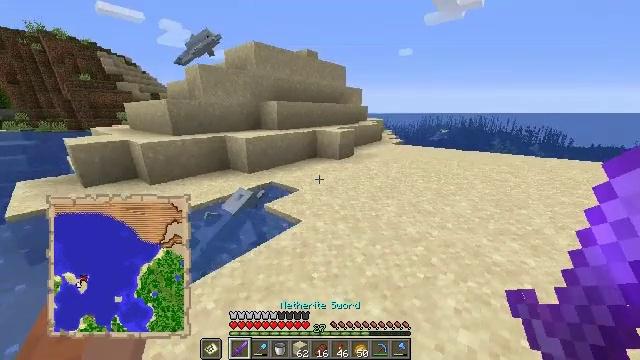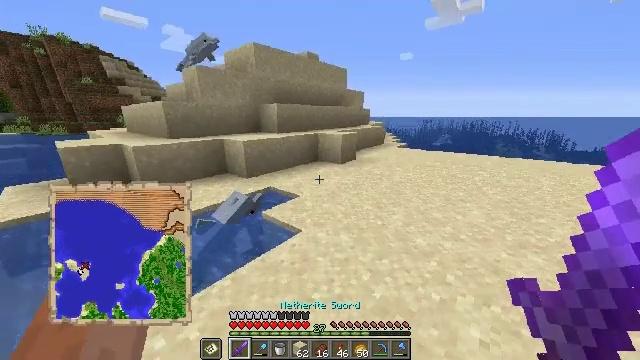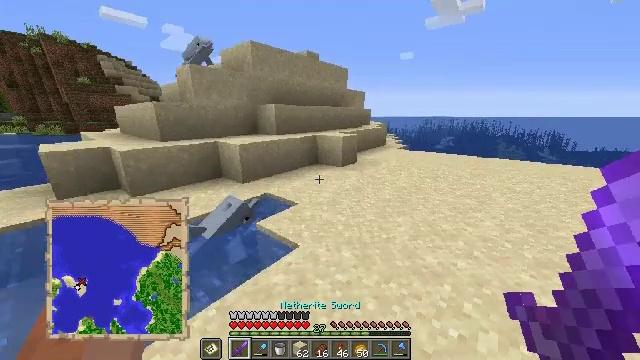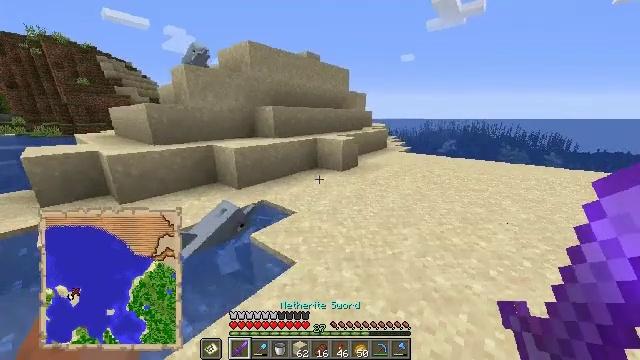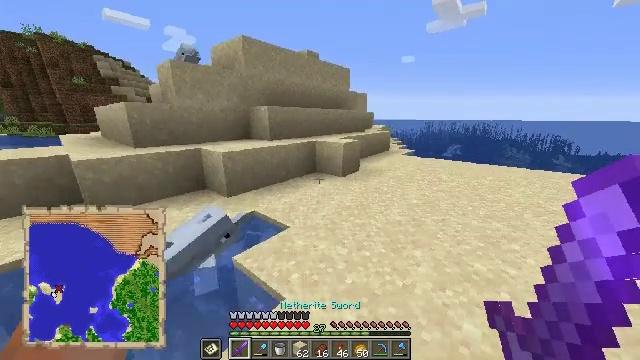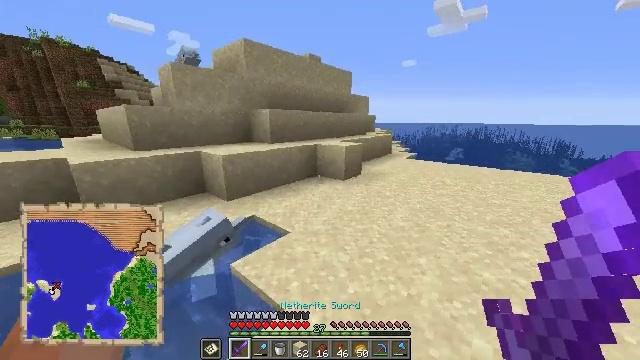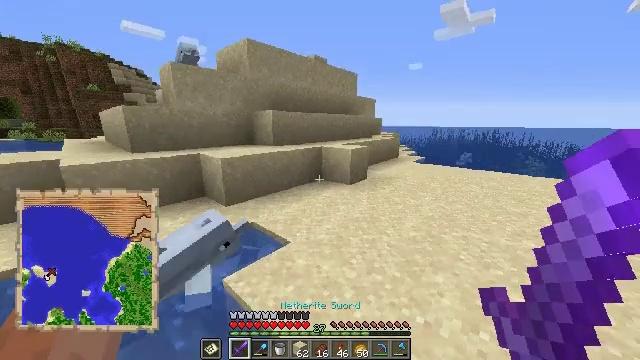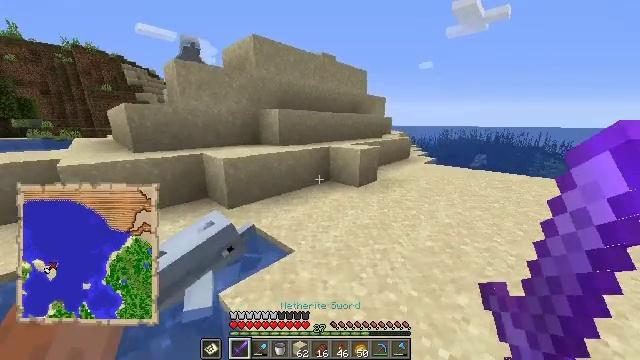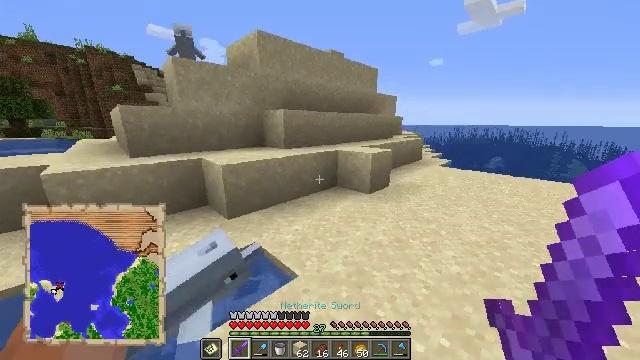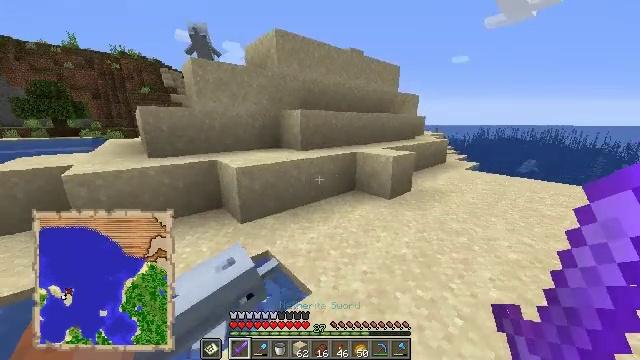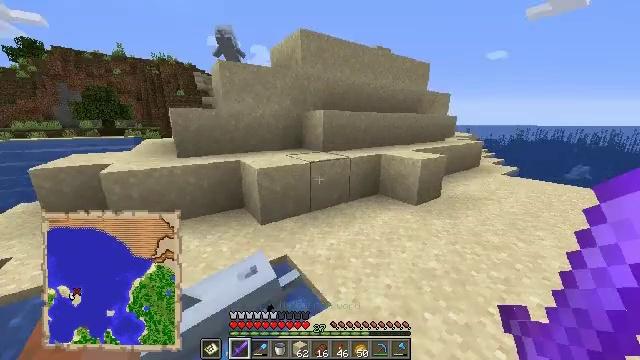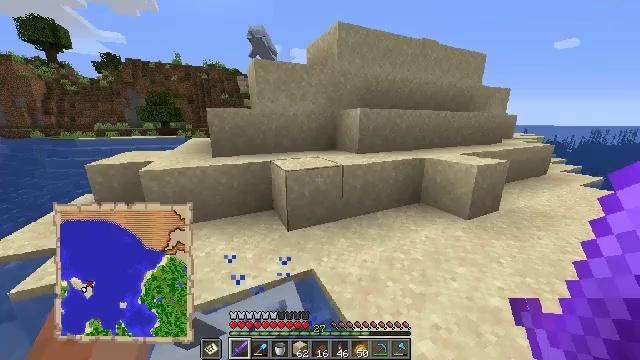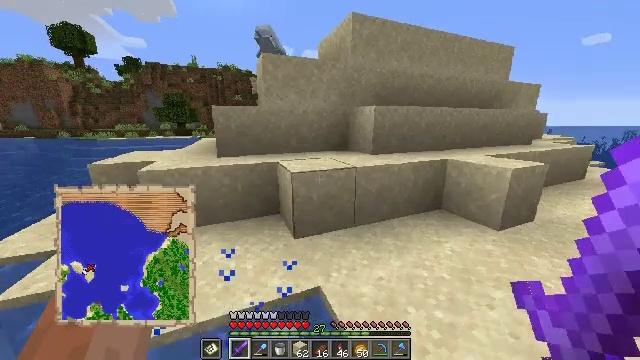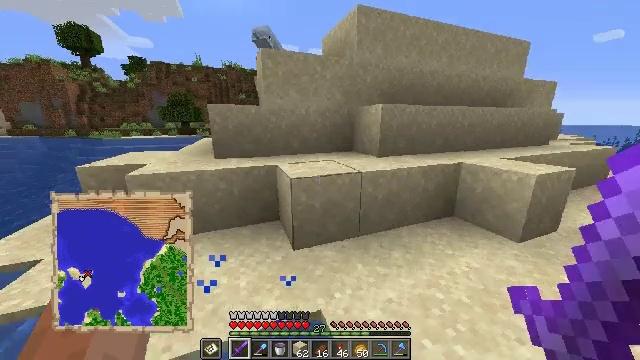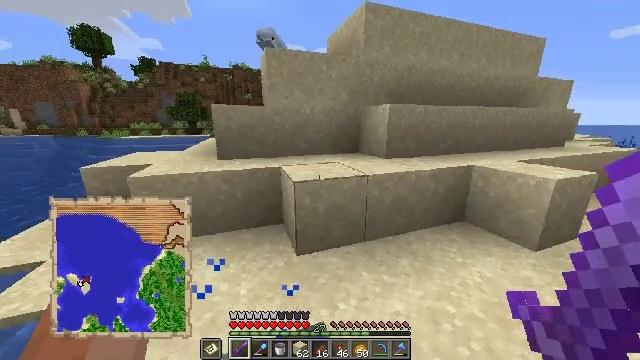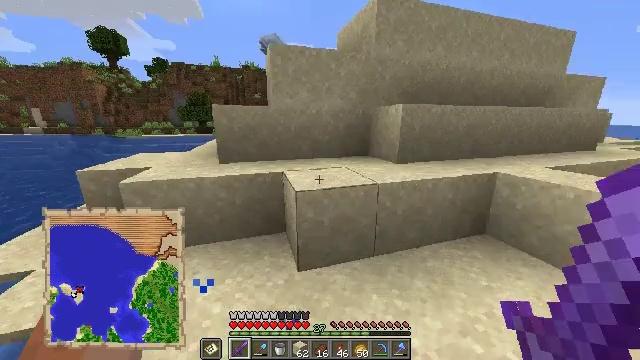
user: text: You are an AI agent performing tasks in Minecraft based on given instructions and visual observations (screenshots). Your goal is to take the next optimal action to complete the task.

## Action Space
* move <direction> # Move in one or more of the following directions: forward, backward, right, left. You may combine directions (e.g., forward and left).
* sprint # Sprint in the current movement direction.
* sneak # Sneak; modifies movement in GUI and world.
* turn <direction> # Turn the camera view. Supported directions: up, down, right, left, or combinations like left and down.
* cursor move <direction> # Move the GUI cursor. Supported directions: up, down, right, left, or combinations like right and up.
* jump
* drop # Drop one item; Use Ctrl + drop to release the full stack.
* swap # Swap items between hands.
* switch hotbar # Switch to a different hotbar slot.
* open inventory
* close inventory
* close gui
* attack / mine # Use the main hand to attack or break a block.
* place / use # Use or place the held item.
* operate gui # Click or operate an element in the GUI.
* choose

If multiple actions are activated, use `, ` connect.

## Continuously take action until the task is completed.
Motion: motion action
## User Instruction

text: Hunt sea creatures.
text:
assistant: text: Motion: move forward
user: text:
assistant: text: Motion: move forward
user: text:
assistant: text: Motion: move forward
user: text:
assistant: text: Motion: move forward
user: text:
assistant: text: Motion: move forward
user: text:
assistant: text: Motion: move forward, turn left
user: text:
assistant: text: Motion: move forward, turn left
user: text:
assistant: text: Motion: move forward, turn left
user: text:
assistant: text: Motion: move forward, turn left
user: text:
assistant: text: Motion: move forward, turn left
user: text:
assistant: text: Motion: move forward, turn left
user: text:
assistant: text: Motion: move forward, turn left
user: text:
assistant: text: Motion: move forward, turn left
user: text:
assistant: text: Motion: move forward, turn left
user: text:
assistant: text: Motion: move forward, turn left
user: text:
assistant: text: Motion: move forward, turn left
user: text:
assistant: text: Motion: move forward, turn left
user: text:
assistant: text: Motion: move forward, turn left, jump
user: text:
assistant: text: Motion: move forward, turn left, jump
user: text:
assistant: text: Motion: move forward, turn left, jump
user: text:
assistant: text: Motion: move forward, turn left, jump
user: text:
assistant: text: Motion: move forward, turn left
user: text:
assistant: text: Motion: move forward
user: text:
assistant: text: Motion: move forward
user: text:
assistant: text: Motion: move forward and move left
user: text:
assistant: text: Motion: move forward and move left
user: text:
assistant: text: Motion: move forward and move left
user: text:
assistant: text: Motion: move forward and move left
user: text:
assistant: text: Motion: move forward and move left
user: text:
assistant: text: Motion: move forward and move left